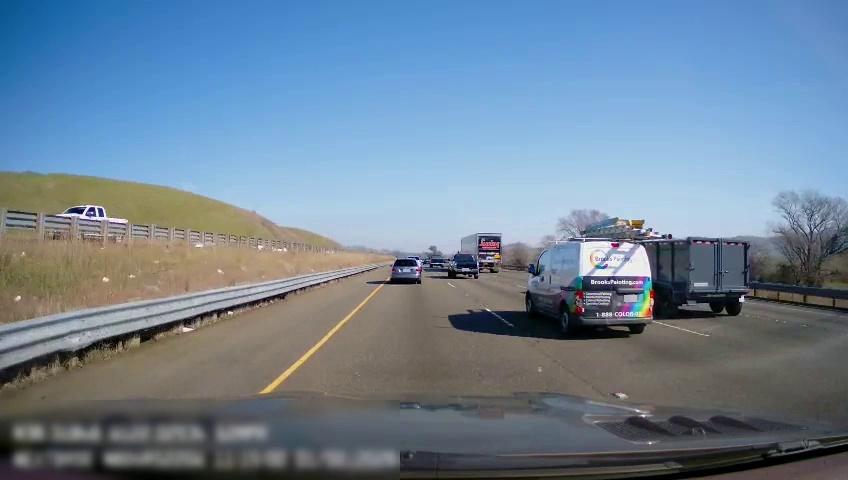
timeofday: Day
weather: Sunny
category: Drivable Space
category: Vehicles | Truck
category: Vehicles | Car
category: Vehicles | Truck
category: Vehicles | Truck
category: Vehicles | SUV
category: Vehicles | Truck
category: Vehicles | Other LV
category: Vehicles | Van
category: Vehicles | SUV
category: Lanes | Current Lane
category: Lanes | Current Lane
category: Lanes | Alternate Lane
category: Lanes | Alternate Lane